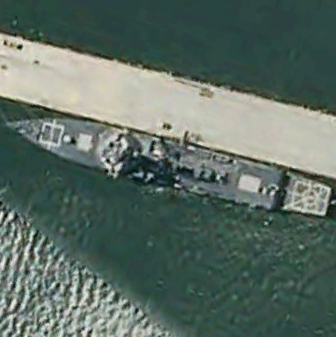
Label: cruiser